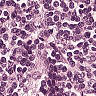
Metastatic tissue present: no